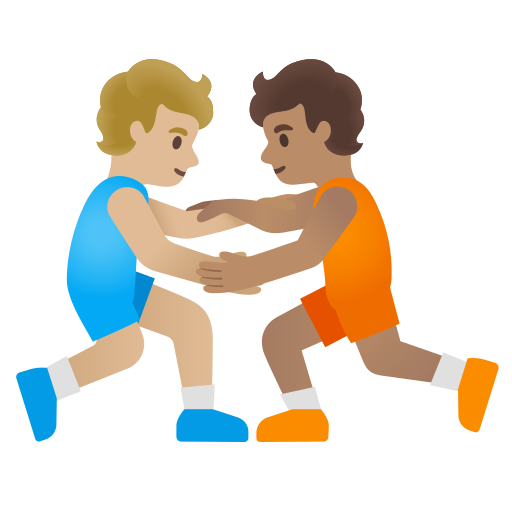
Emoji: 🧑🏼‍🫯‍🧑🏽